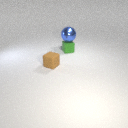
large blue metal sphere above small green rubber cube